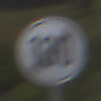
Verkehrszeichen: EndeGeschwindigkeit130
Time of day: Midday
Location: Outdoor (Nature)
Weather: Overcast
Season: NotSpecified
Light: Natural